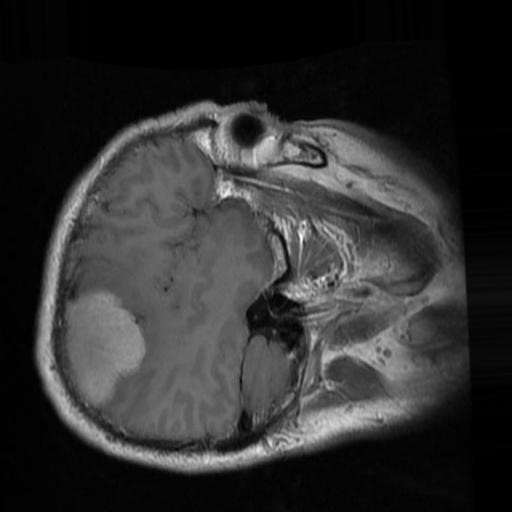
Label: brain_menin